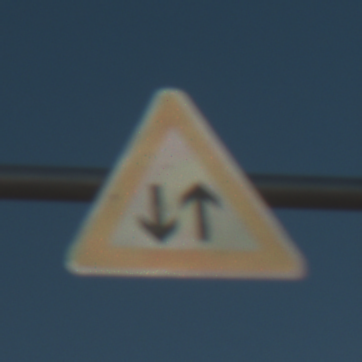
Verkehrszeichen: Gegenverkehr
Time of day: SunriseSunset
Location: Outdoor (Nature)
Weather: Clear
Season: NotSpecified
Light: Natural